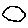
Label: hexagon